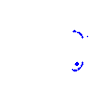
Particle: proton